Question: How Can I Create Custom View Like This ?
like this

Anyone Have Tutorials to make view like left hand side view?
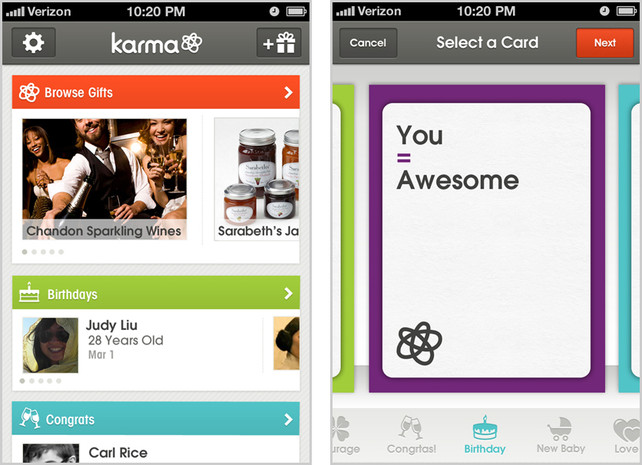
Answer: The one on the left hand side isn't quite distinguishable from UITableView. All you need is to put it on storyboard and play with its properties - like you can set row height from storyboard itself. To customize the titles like 'Browse Gifts', 'BirthDays' etc. - refer to delegate method tableView:viewForHeaderInSection under <URL>.
Then there is <URL> excellent tutorial about how to make horizontal scrolling of rows possible in your table view.